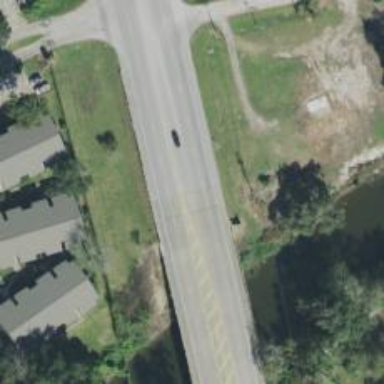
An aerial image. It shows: Primary highway bridge.